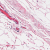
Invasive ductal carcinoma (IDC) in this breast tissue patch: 0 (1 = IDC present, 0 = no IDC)